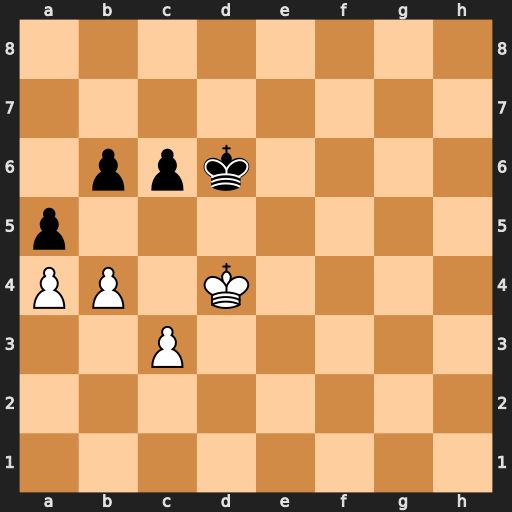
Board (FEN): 8/8/1ppk4/p7/PP1K4/2P5/8/8
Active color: w
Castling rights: -
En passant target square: -
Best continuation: bxa5 bxa5 Kc4 c5 Kb5